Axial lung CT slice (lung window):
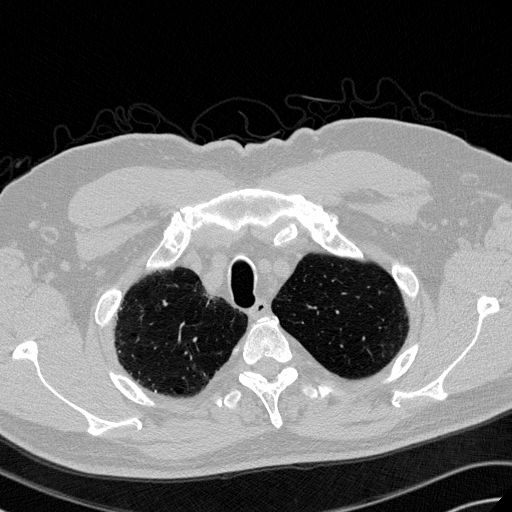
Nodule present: no